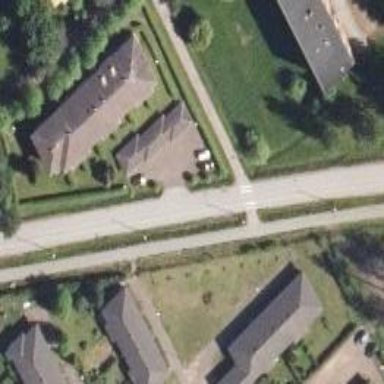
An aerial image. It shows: Road with "give way" sign.